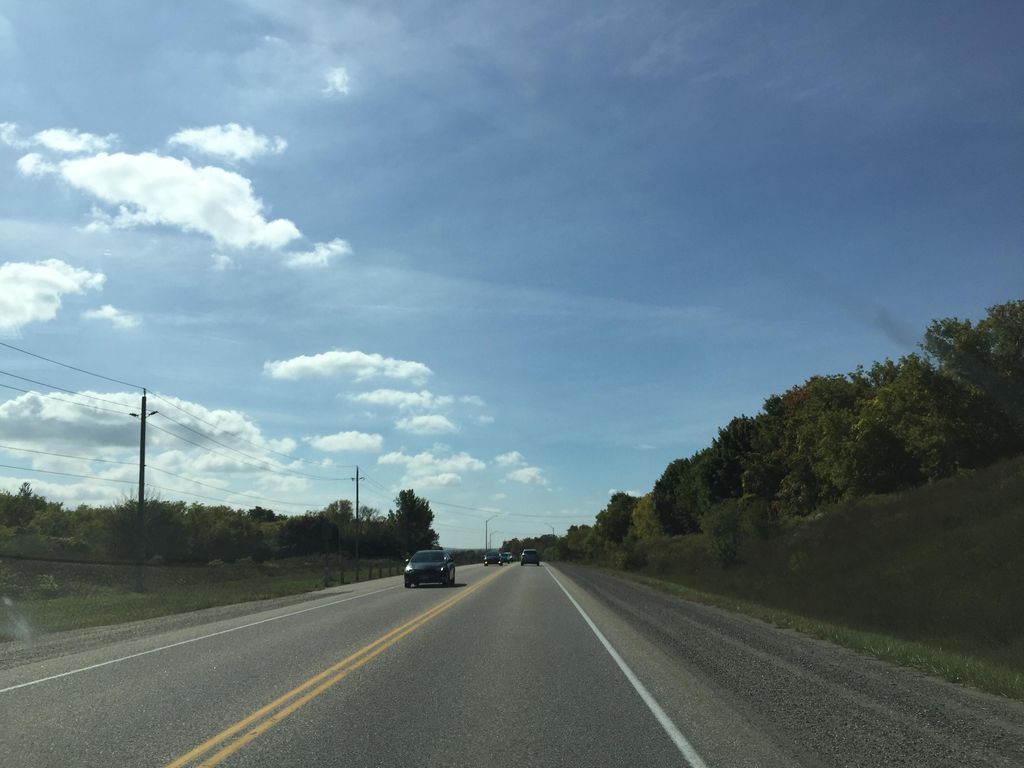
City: kitchener-waterloo